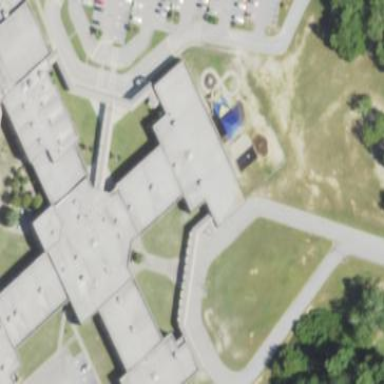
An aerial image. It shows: School.